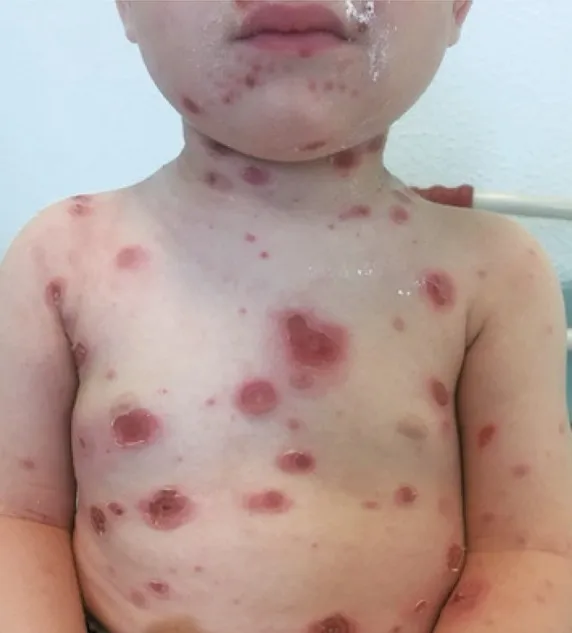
Varicella zoster lesions on chest.
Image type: medical_photograph (skin_photograph)